Question: Is it possible to create a non-editable text box like this in streamlit:

St.write would only write but I need it in a text box.
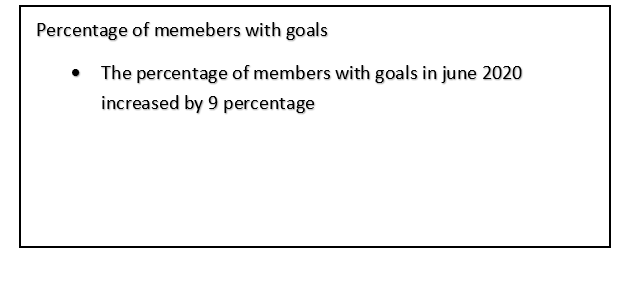
Answer: You can use a markdown and put it in expander.
## Code
'''
import streamlit as st
percentage_value = 9
with st.expander('', expanded=True):
st.markdown(f'''
##### Percentage of members with goals
<ul style="padding-left:20px">
<li>The percentage of members with goals in june 2020</br>
has increased by {percentage_value} percentage.
</li>
<li>The percentage of members with goals is 98.</li>
</ul>
''', unsafe_allow_html=True)
'''
## Output
<URL>